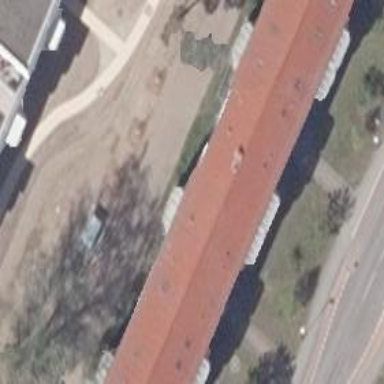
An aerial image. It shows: Gabled roof on building that houses apartments.